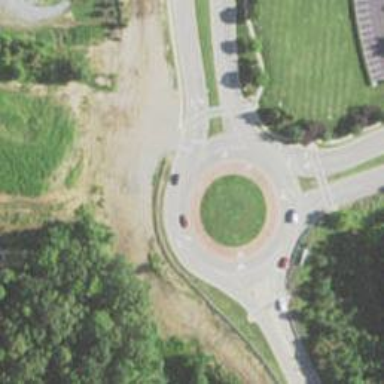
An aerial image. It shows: Tertiary road that leads to roundabout.